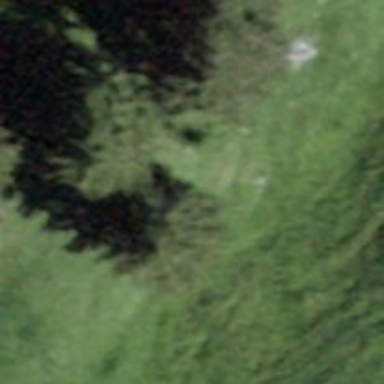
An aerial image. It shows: Beautiful tree in nature.